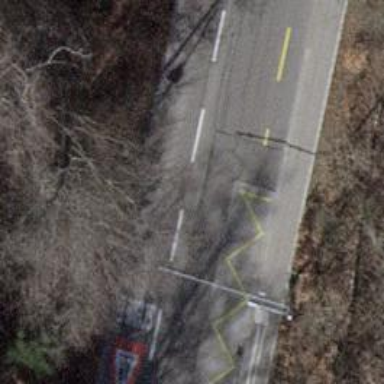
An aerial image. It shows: Secondary road with asphalt surface. Both sides have sidewalks and trolley wires are installed overhead.